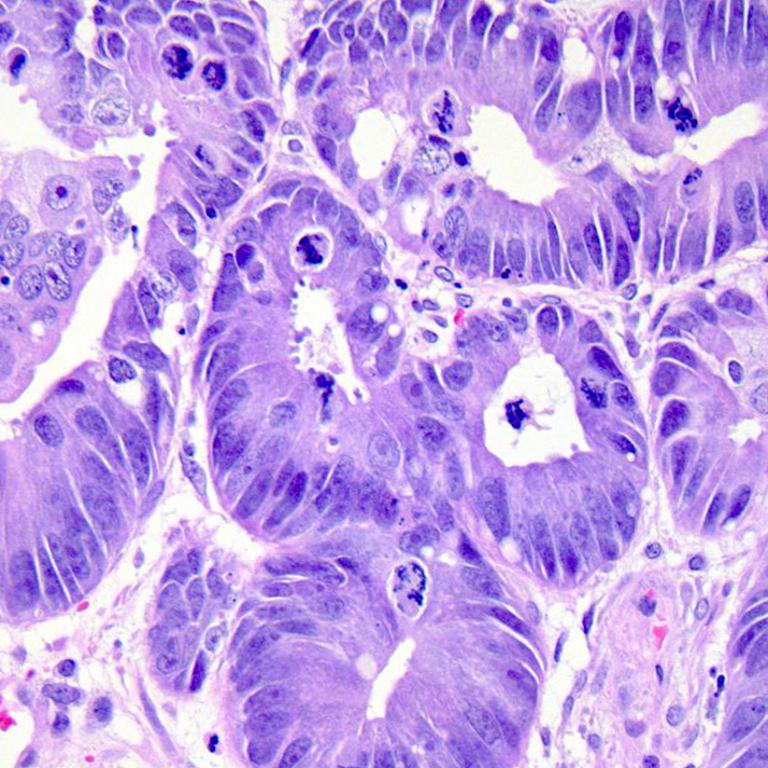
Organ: colon
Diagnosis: adenocarcinomas